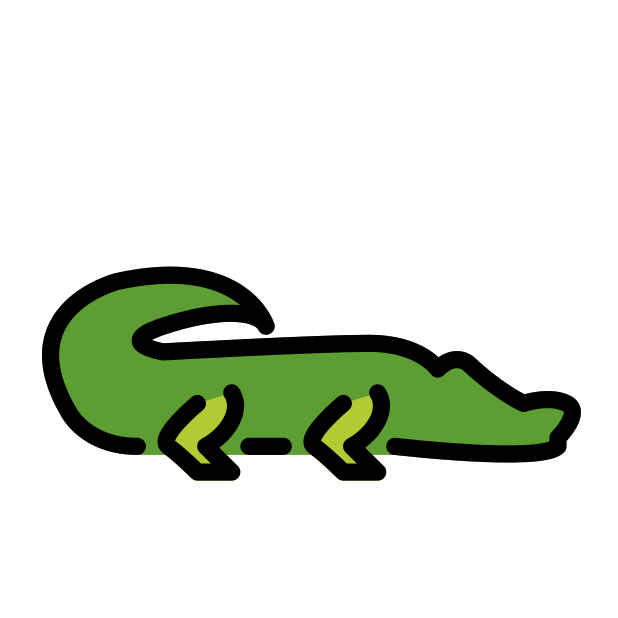
Emoji: 🐊
Name: crocodile
Unicode: 0x1f40a